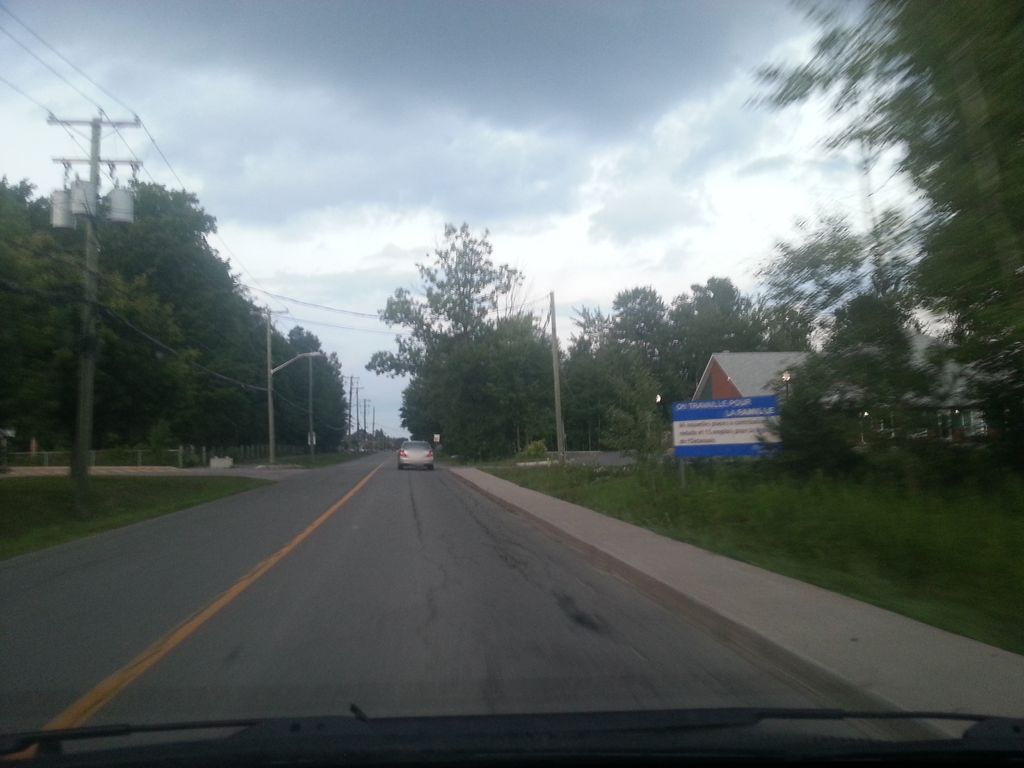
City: ottawa-gatineau